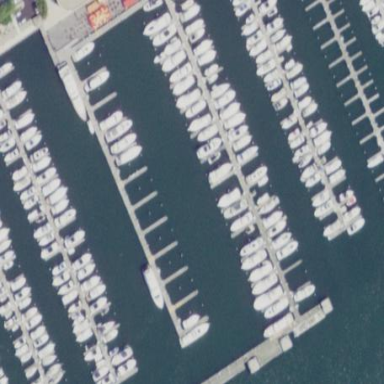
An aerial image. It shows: Marina area for leisure land.